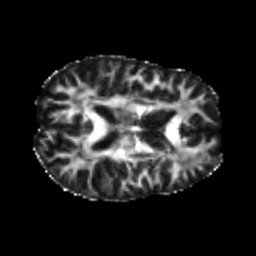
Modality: FA
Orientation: axial
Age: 25
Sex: male
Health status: healthy
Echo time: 0.074 s